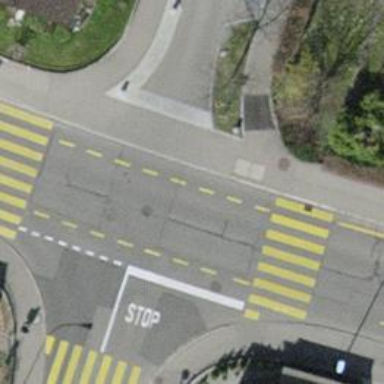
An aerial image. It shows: Traffic calming table.